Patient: sex M, age 44
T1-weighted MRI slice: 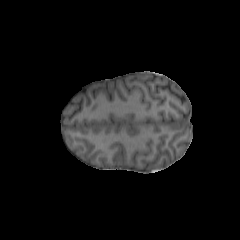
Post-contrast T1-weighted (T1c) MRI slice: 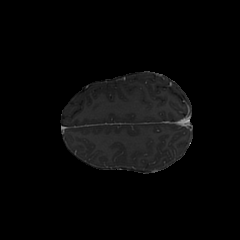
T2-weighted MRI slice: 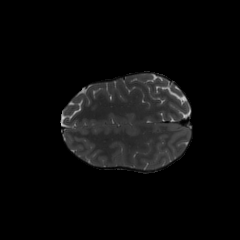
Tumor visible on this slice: no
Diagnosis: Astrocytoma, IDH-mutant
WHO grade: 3